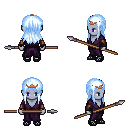
a pixel art fantasy rpg character, female body template, dark elf, purple skin, purple robe, red pants, white cyan unkempt hairstyle, bronze tiara, cloth bracers, ghillies, spear, four views (front, back, left, right), 2x2 character sprite sheet, small pixel art, hard edges, no anti-aliasing